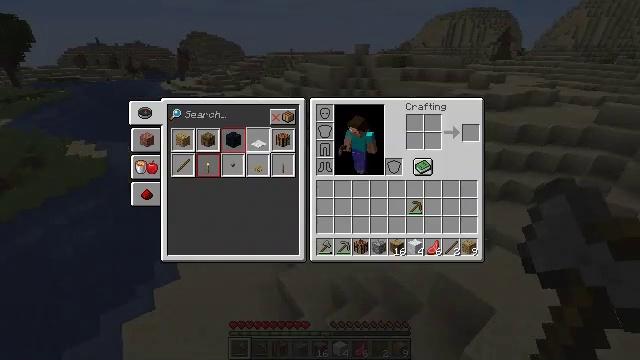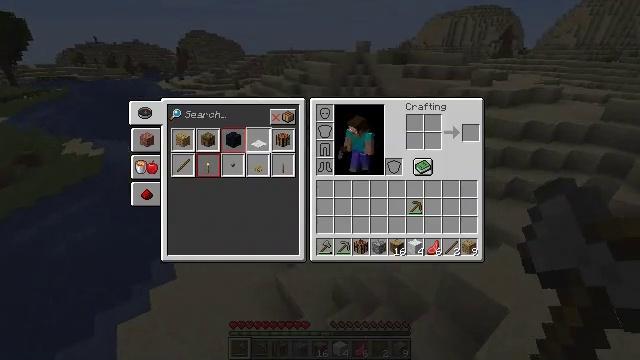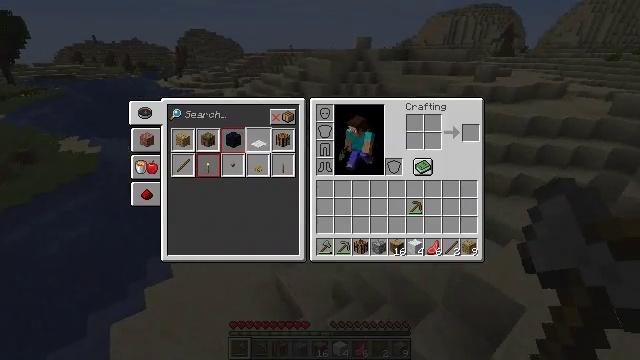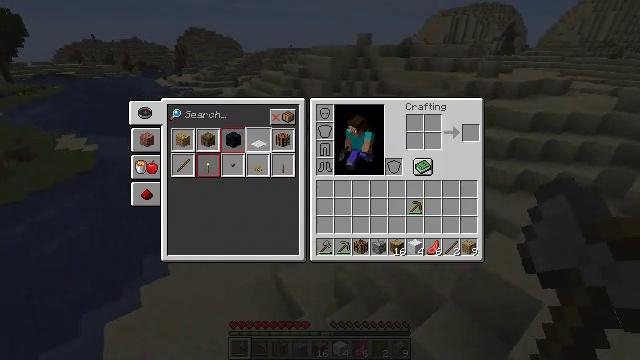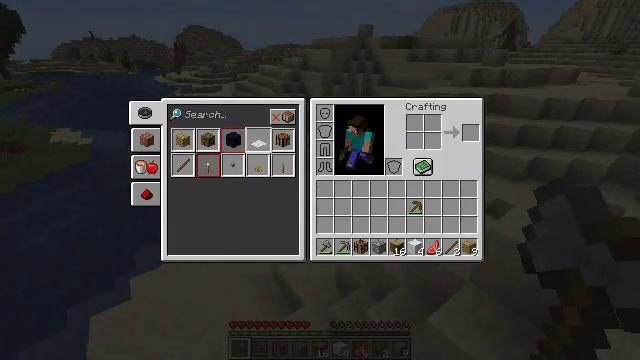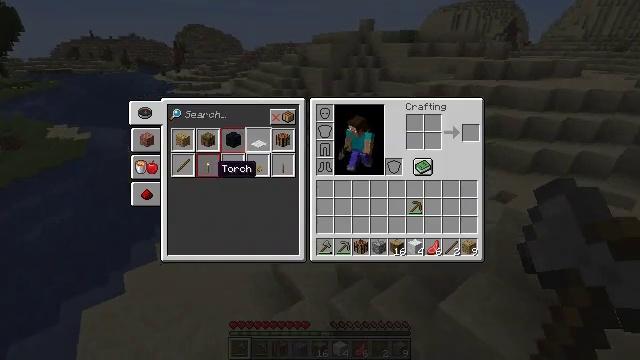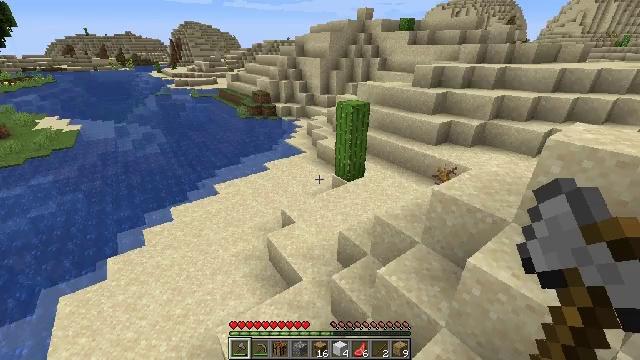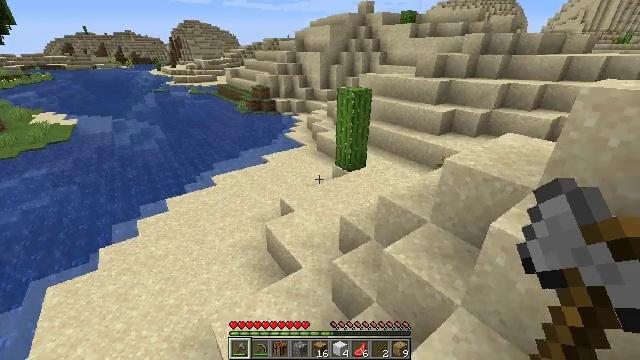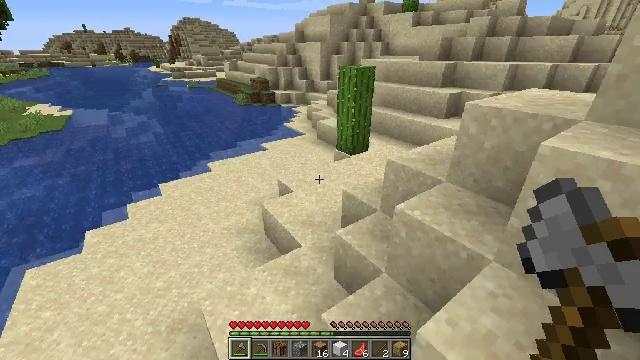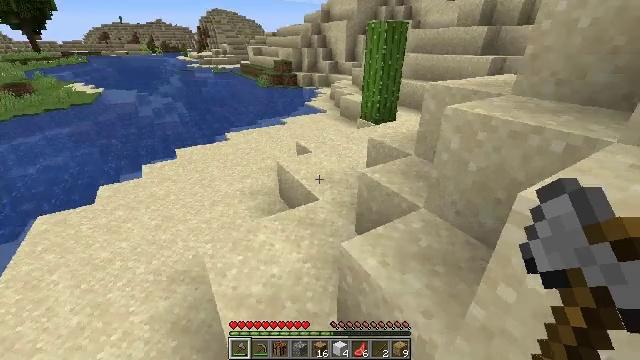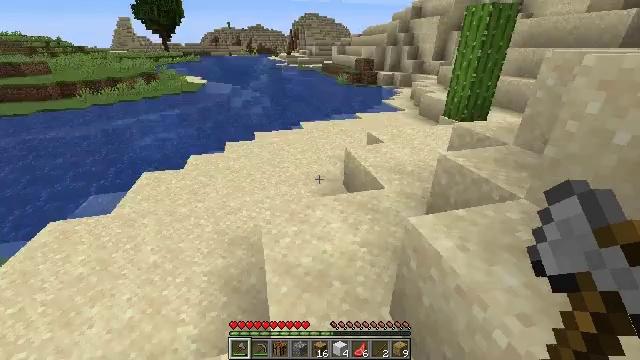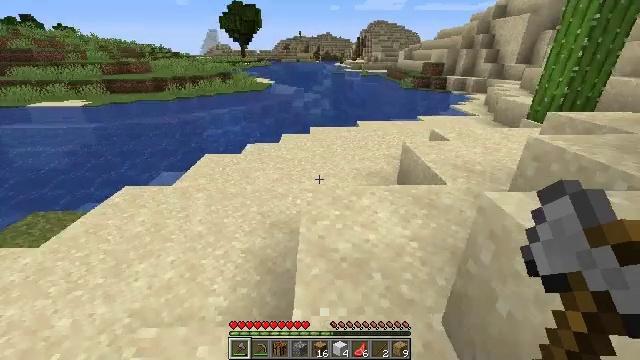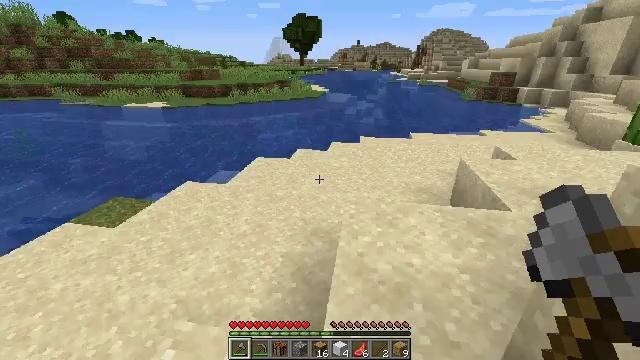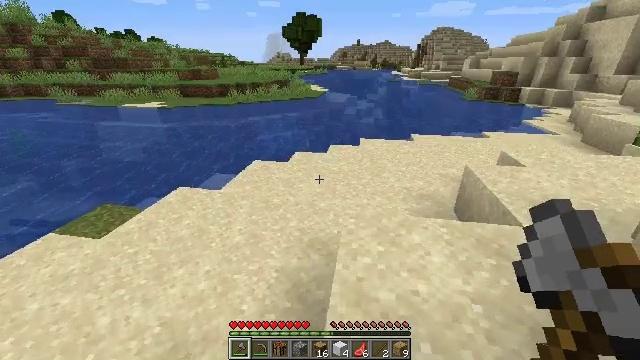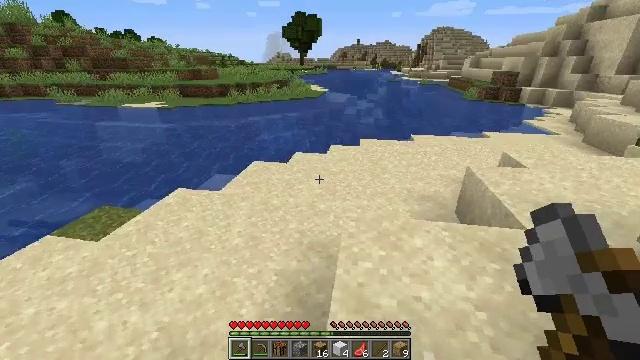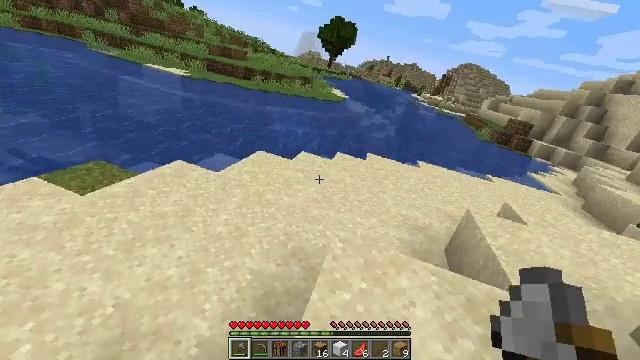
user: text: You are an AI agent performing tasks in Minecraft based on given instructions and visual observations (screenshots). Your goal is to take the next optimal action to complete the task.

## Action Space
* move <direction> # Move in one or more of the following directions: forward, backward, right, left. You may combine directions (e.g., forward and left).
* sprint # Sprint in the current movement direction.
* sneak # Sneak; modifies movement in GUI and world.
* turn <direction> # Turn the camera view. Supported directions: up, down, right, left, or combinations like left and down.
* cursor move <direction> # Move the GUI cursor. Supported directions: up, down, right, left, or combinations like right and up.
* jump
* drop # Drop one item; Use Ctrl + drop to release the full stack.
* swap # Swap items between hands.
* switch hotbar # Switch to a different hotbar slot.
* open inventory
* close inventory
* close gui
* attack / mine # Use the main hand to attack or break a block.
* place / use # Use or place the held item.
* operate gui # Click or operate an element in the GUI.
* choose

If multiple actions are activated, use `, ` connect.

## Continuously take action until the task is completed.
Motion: motion action
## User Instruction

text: Hunt fish.
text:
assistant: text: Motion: move forward, sprint, cursor move left, jump, open inventory
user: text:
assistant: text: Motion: move forward, sprint, jump, open inventory
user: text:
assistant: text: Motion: move forward, sprint, jump, open inventory
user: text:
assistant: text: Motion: move forward, sprint, jump
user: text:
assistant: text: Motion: move forward, sprint, jump
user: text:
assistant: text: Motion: move forward, sprint, jump, close inventory
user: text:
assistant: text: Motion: move forward, jump, close inventory
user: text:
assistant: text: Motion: jump, close inventory
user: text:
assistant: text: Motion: turn left and down, jump, close inventory
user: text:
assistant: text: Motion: turn left
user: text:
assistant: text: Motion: turn left and up
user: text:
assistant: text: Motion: move forward, turn left and up
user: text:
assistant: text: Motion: move forward
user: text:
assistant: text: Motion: move forward, sprint
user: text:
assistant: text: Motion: move forward, sprint
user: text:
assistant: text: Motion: move forward, sprint
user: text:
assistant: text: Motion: move forward, sprint, turn left
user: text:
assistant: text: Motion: move forward, sprint, turn left and up
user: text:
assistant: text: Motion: move forward, sprint, turn left and up
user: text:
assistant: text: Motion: move forward and move right, sprint, turn left
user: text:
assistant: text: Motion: move forward and move right, sprint
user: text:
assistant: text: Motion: move forward and move right, sprint
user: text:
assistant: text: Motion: move forward and move right, sprint
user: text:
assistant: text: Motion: move forward and move right, sprint
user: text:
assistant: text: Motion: move forward and move right, sprint, turn left
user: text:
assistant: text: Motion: move forward and move right, sprint
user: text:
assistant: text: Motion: move forward and move right, sprint
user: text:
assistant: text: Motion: move forward and move right, sprint
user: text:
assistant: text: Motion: move forward and move right, sprint
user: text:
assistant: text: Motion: move forward and move right, sprint